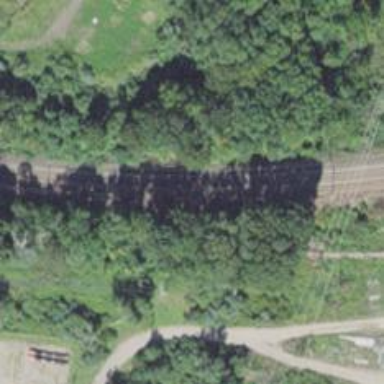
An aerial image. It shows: Railway track with contact lines for electrification.